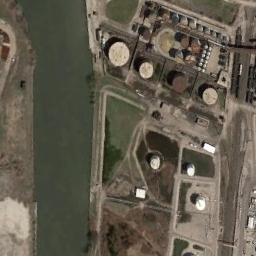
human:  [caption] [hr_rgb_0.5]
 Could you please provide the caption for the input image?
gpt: There are many different sized storage tanks in the factory, And there is a river outside the factory .

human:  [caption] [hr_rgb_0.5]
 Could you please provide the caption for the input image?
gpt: There are many roads around the storage tanks .

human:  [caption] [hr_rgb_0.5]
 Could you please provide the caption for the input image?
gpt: There are about ten storage tanks here .

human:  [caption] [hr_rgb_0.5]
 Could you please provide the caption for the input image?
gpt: There are many storage tanks on the bare land next to the river .

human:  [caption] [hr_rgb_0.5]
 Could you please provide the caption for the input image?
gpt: There are several storage tanks beside the river .